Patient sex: M
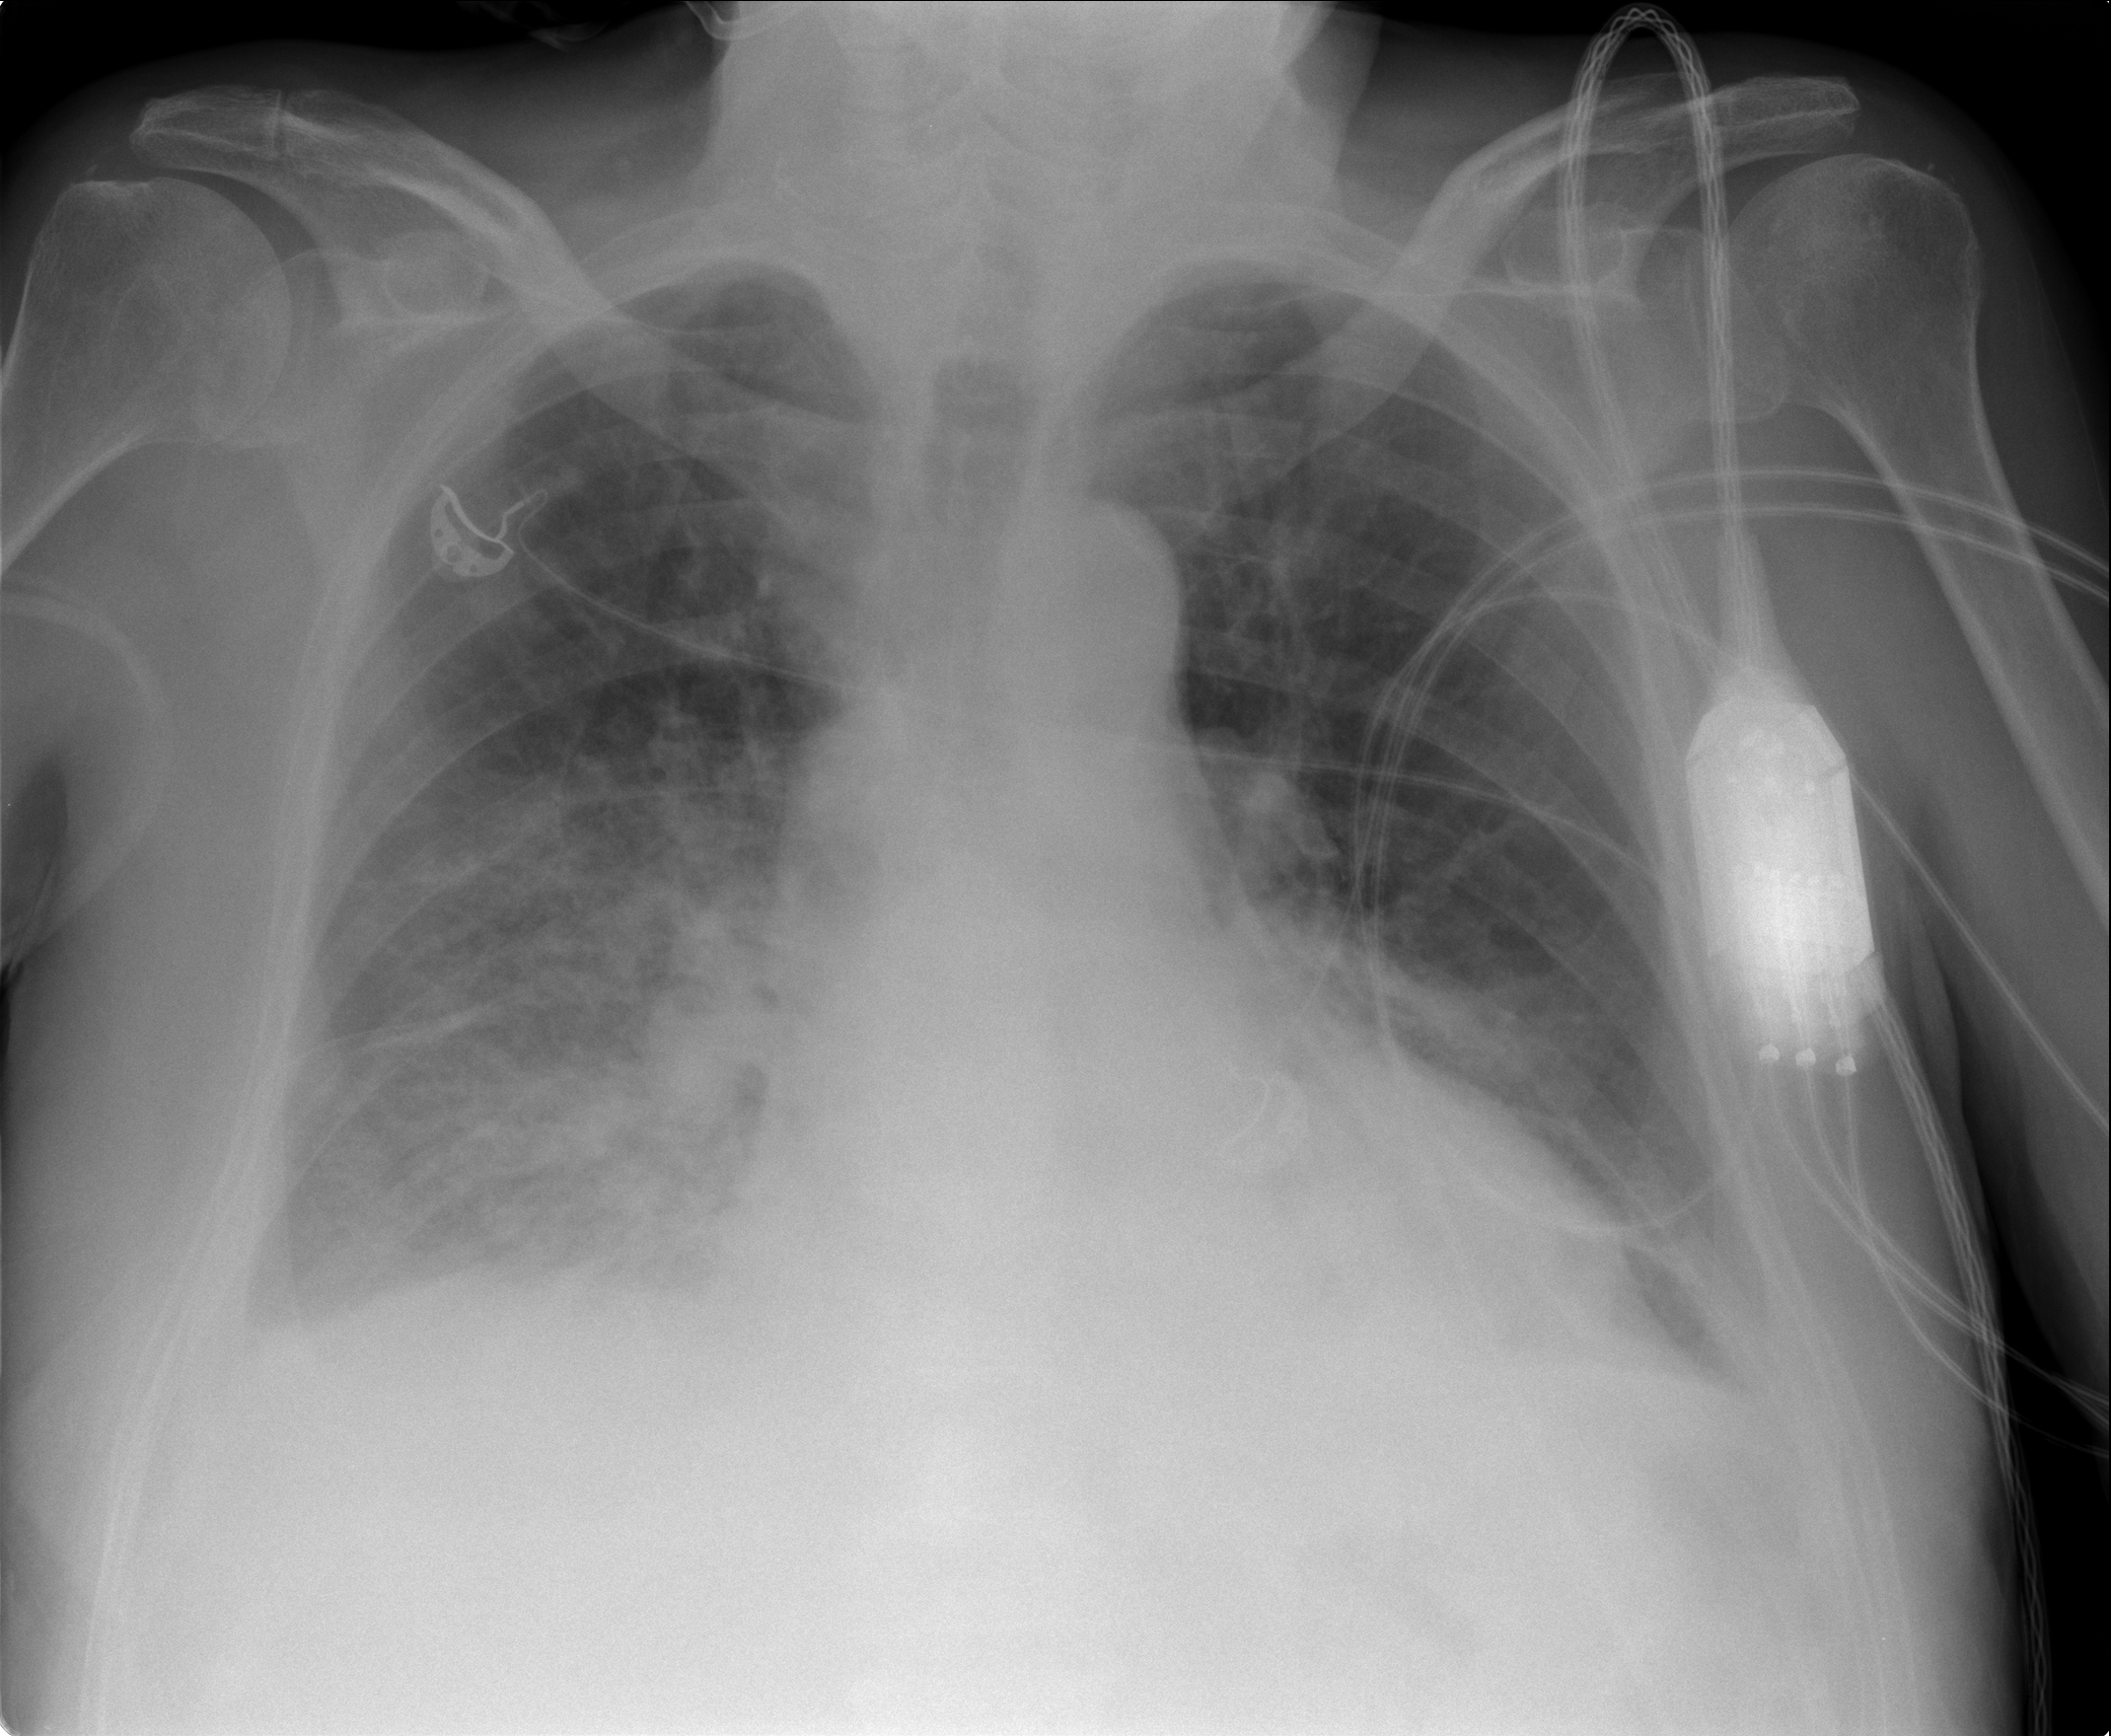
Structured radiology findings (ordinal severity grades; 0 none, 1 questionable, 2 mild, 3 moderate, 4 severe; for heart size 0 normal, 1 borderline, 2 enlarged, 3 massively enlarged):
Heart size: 2
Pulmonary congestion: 2
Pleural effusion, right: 2
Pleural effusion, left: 1
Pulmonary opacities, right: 3
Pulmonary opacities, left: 0
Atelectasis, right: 2
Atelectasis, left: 2